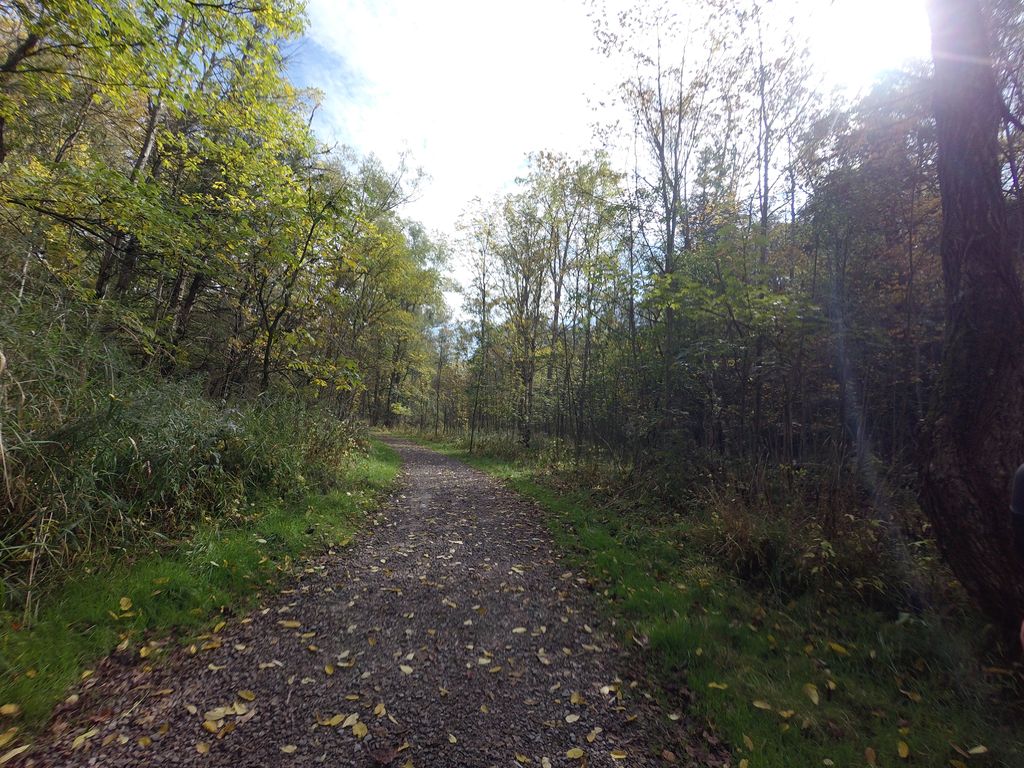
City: hamilton